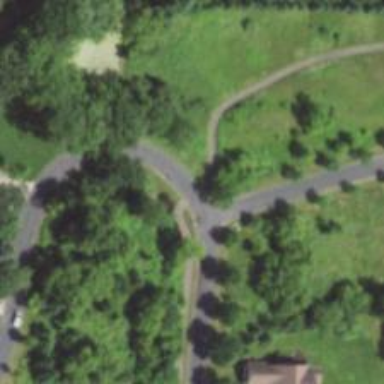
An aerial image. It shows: Asphalt cycleway with unmarked crossing.